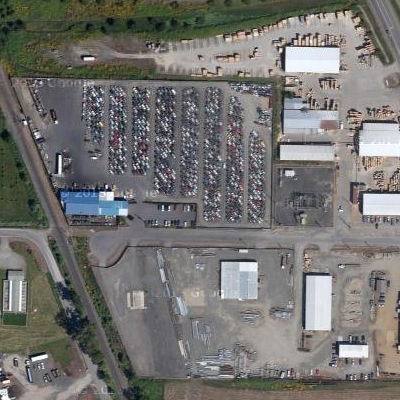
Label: Parking